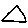
Label: triangle